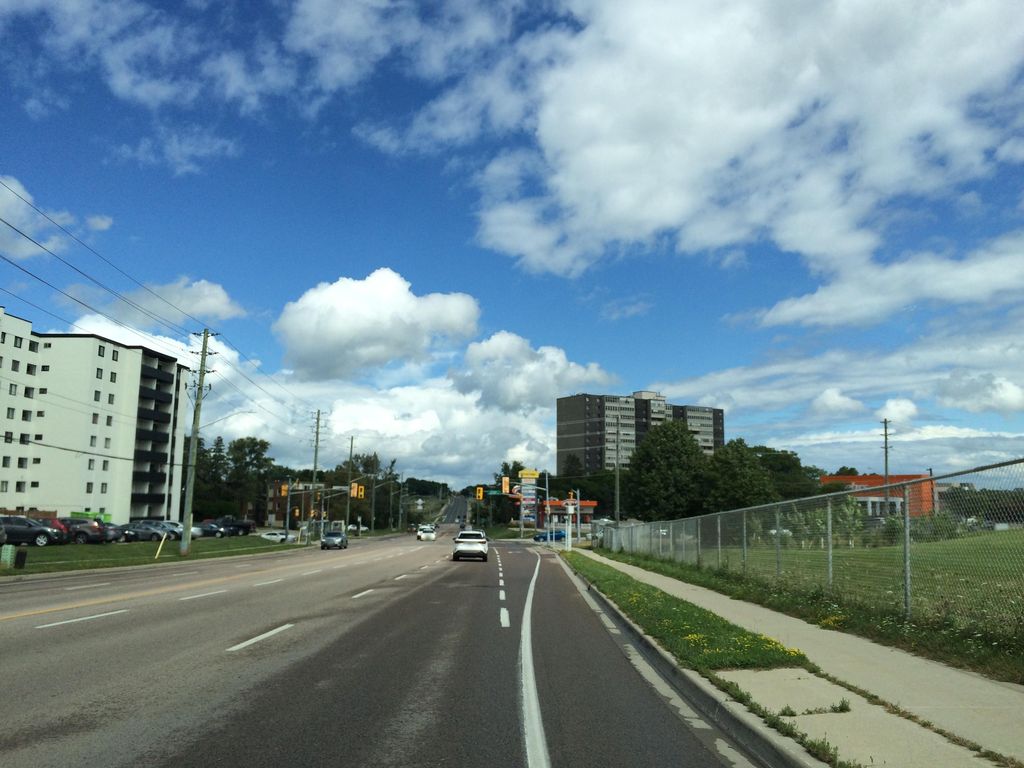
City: kitchener-waterloo